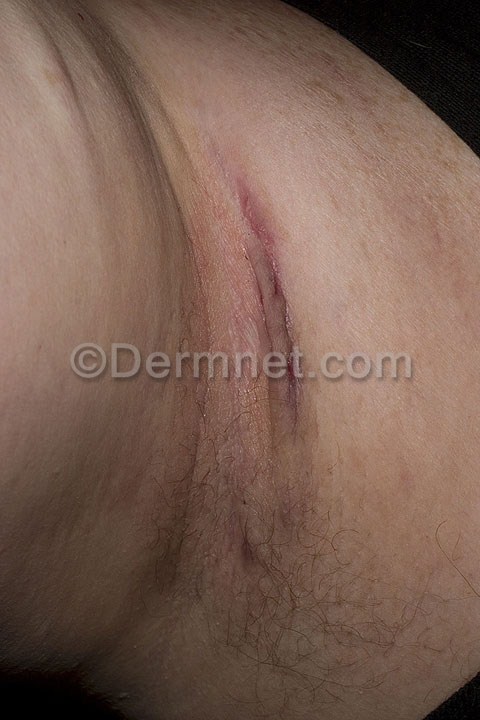
Disease: Acne and Rosacea Photos